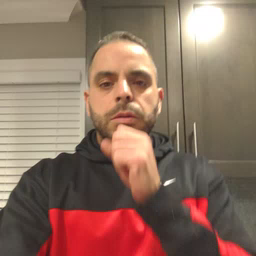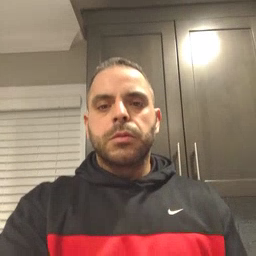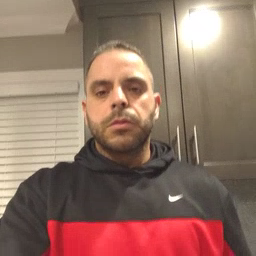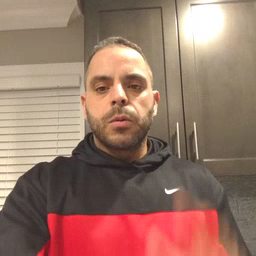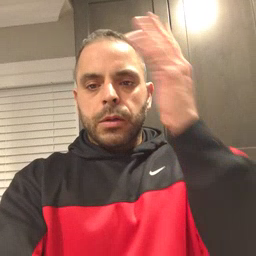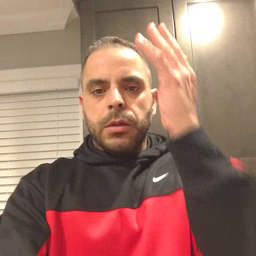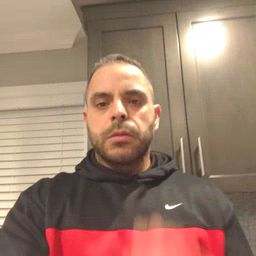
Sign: tree